Interaction volume radius: 5 \u00c5
Interaction volume height: 40 \u00c5
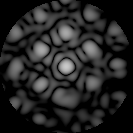
Disorder parameter: 0.4183